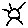
Label: sun